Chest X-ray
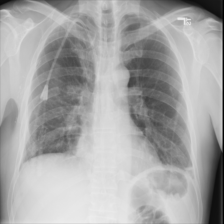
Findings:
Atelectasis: negative
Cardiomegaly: negative
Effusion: negative
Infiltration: negative
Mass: negative
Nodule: negative
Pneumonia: negative
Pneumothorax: negative
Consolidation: negative
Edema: negative
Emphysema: negative
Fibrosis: negative
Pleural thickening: positive
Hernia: negative